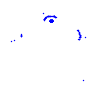
Particle: proton